Field crop: maize
Growth stage: 2
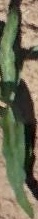
Species: maize